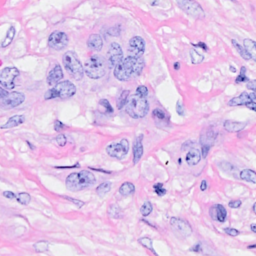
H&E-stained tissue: Breast